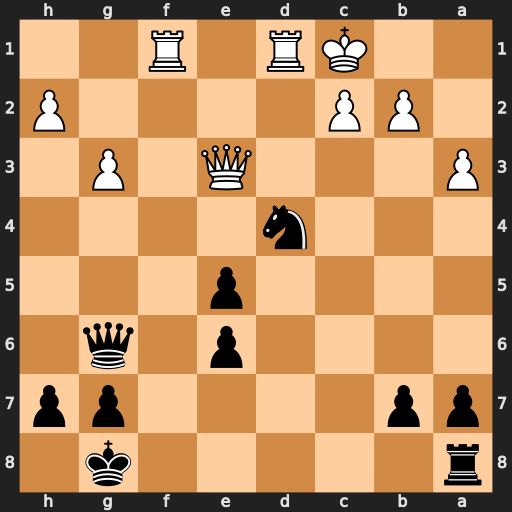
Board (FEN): r5k1/pp4pp/4p1q1/4p3/3n4/P3Q1P1/1PP4P/2KR1R2
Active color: b
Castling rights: -
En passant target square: -
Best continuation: Qxc2#